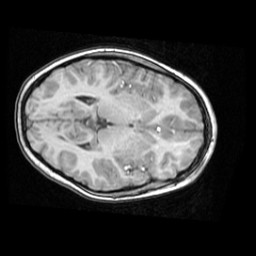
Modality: T1w
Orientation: axial
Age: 9
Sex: female
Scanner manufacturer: ge
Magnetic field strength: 1.5 T
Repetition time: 0.03333 s
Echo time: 0.008 s